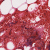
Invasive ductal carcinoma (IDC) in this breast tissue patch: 0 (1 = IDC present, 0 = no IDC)